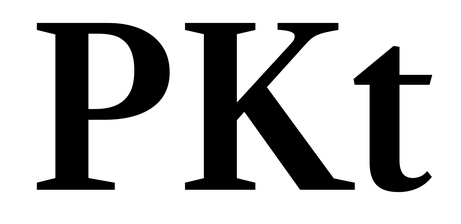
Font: LibreCaslonText_SemiBold